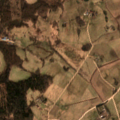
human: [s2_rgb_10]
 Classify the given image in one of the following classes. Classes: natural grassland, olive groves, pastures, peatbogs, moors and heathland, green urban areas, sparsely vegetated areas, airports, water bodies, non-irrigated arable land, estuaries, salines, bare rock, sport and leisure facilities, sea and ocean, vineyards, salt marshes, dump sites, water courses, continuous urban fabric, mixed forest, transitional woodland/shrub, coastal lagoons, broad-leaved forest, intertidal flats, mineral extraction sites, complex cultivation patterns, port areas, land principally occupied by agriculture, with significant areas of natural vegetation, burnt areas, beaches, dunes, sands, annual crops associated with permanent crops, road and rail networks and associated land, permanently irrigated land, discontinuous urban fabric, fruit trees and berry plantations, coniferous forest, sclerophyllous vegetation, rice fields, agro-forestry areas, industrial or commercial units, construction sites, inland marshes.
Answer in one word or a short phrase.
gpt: non-irrigated arable land, pastures, complex cultivation patterns, land principally occupied by agriculture, with significant areas of natural vegetation, broad-leaved forest, mixed forest